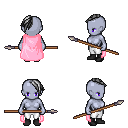
a pixel art fantasy rpg character, female body template, dark elf, purple skin, pink cape, white pants, gray long mohawk hairstyle, black shoes, spear, four views (front, back, left, right), 2x2 character sprite sheet, small pixel art, hard edges, no anti-aliasing